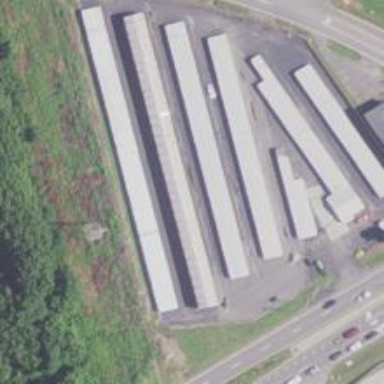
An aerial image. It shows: Storage rental shop.